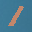
Label: 1